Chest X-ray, AP view. Patient: 24 years old, sex M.
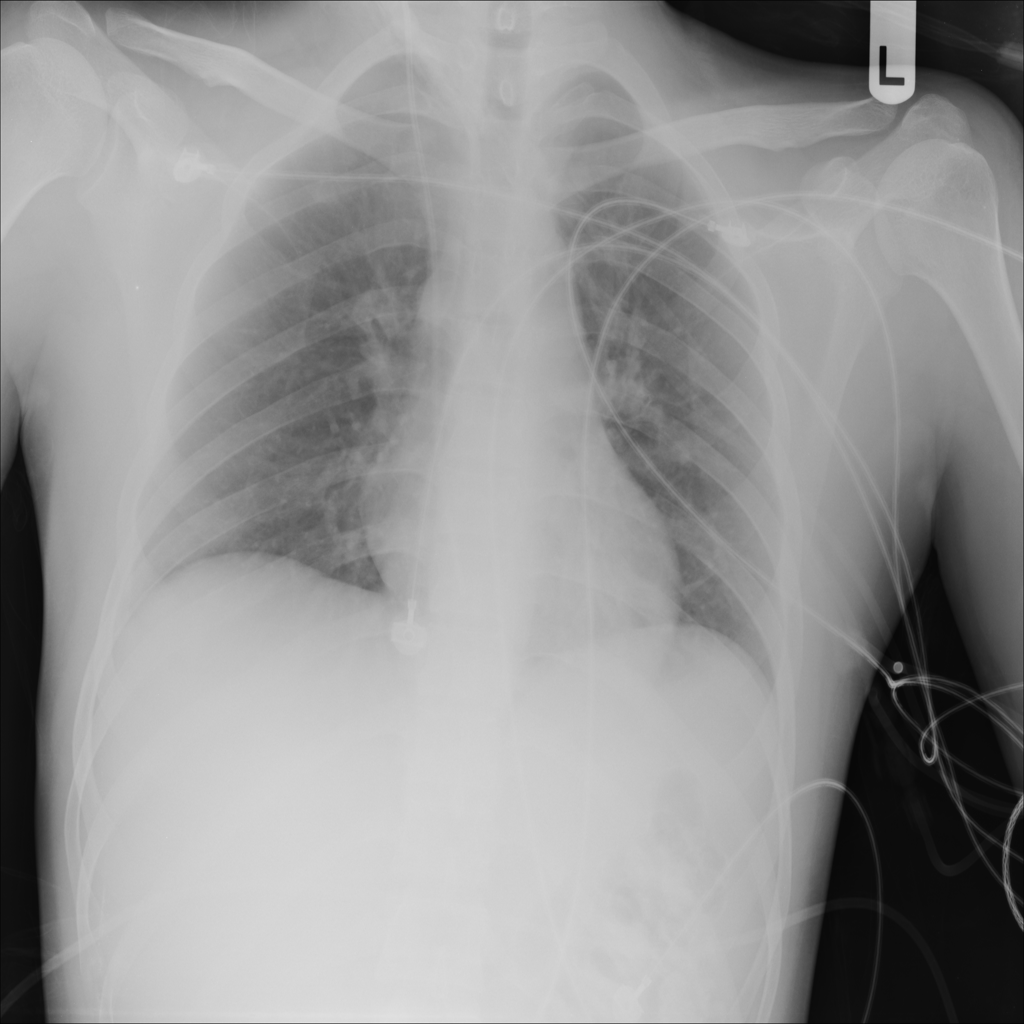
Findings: Atelectasis